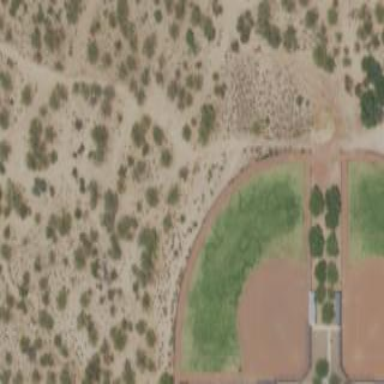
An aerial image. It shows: Baseball pitch for leisure land activities.